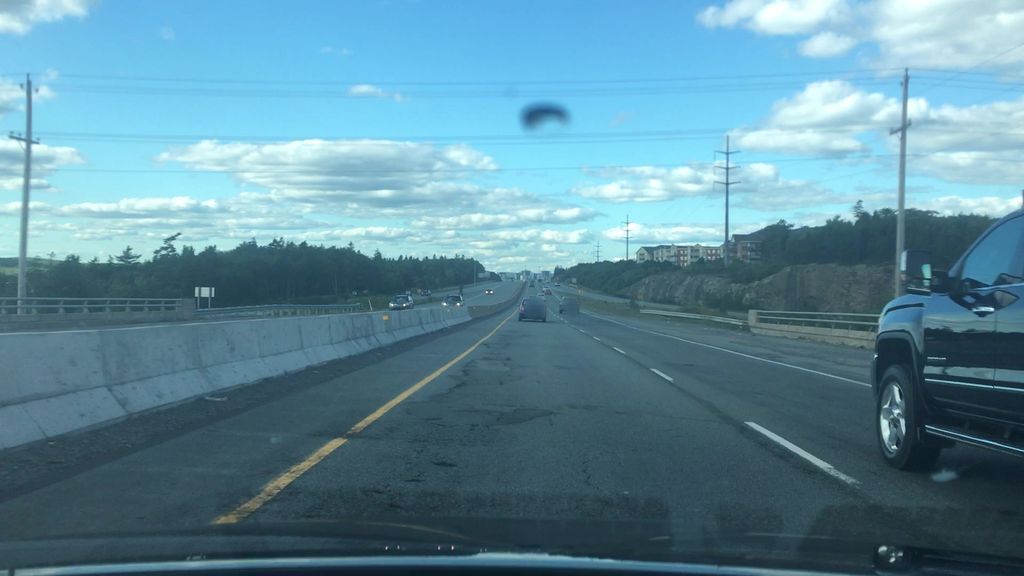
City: halifax